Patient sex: M
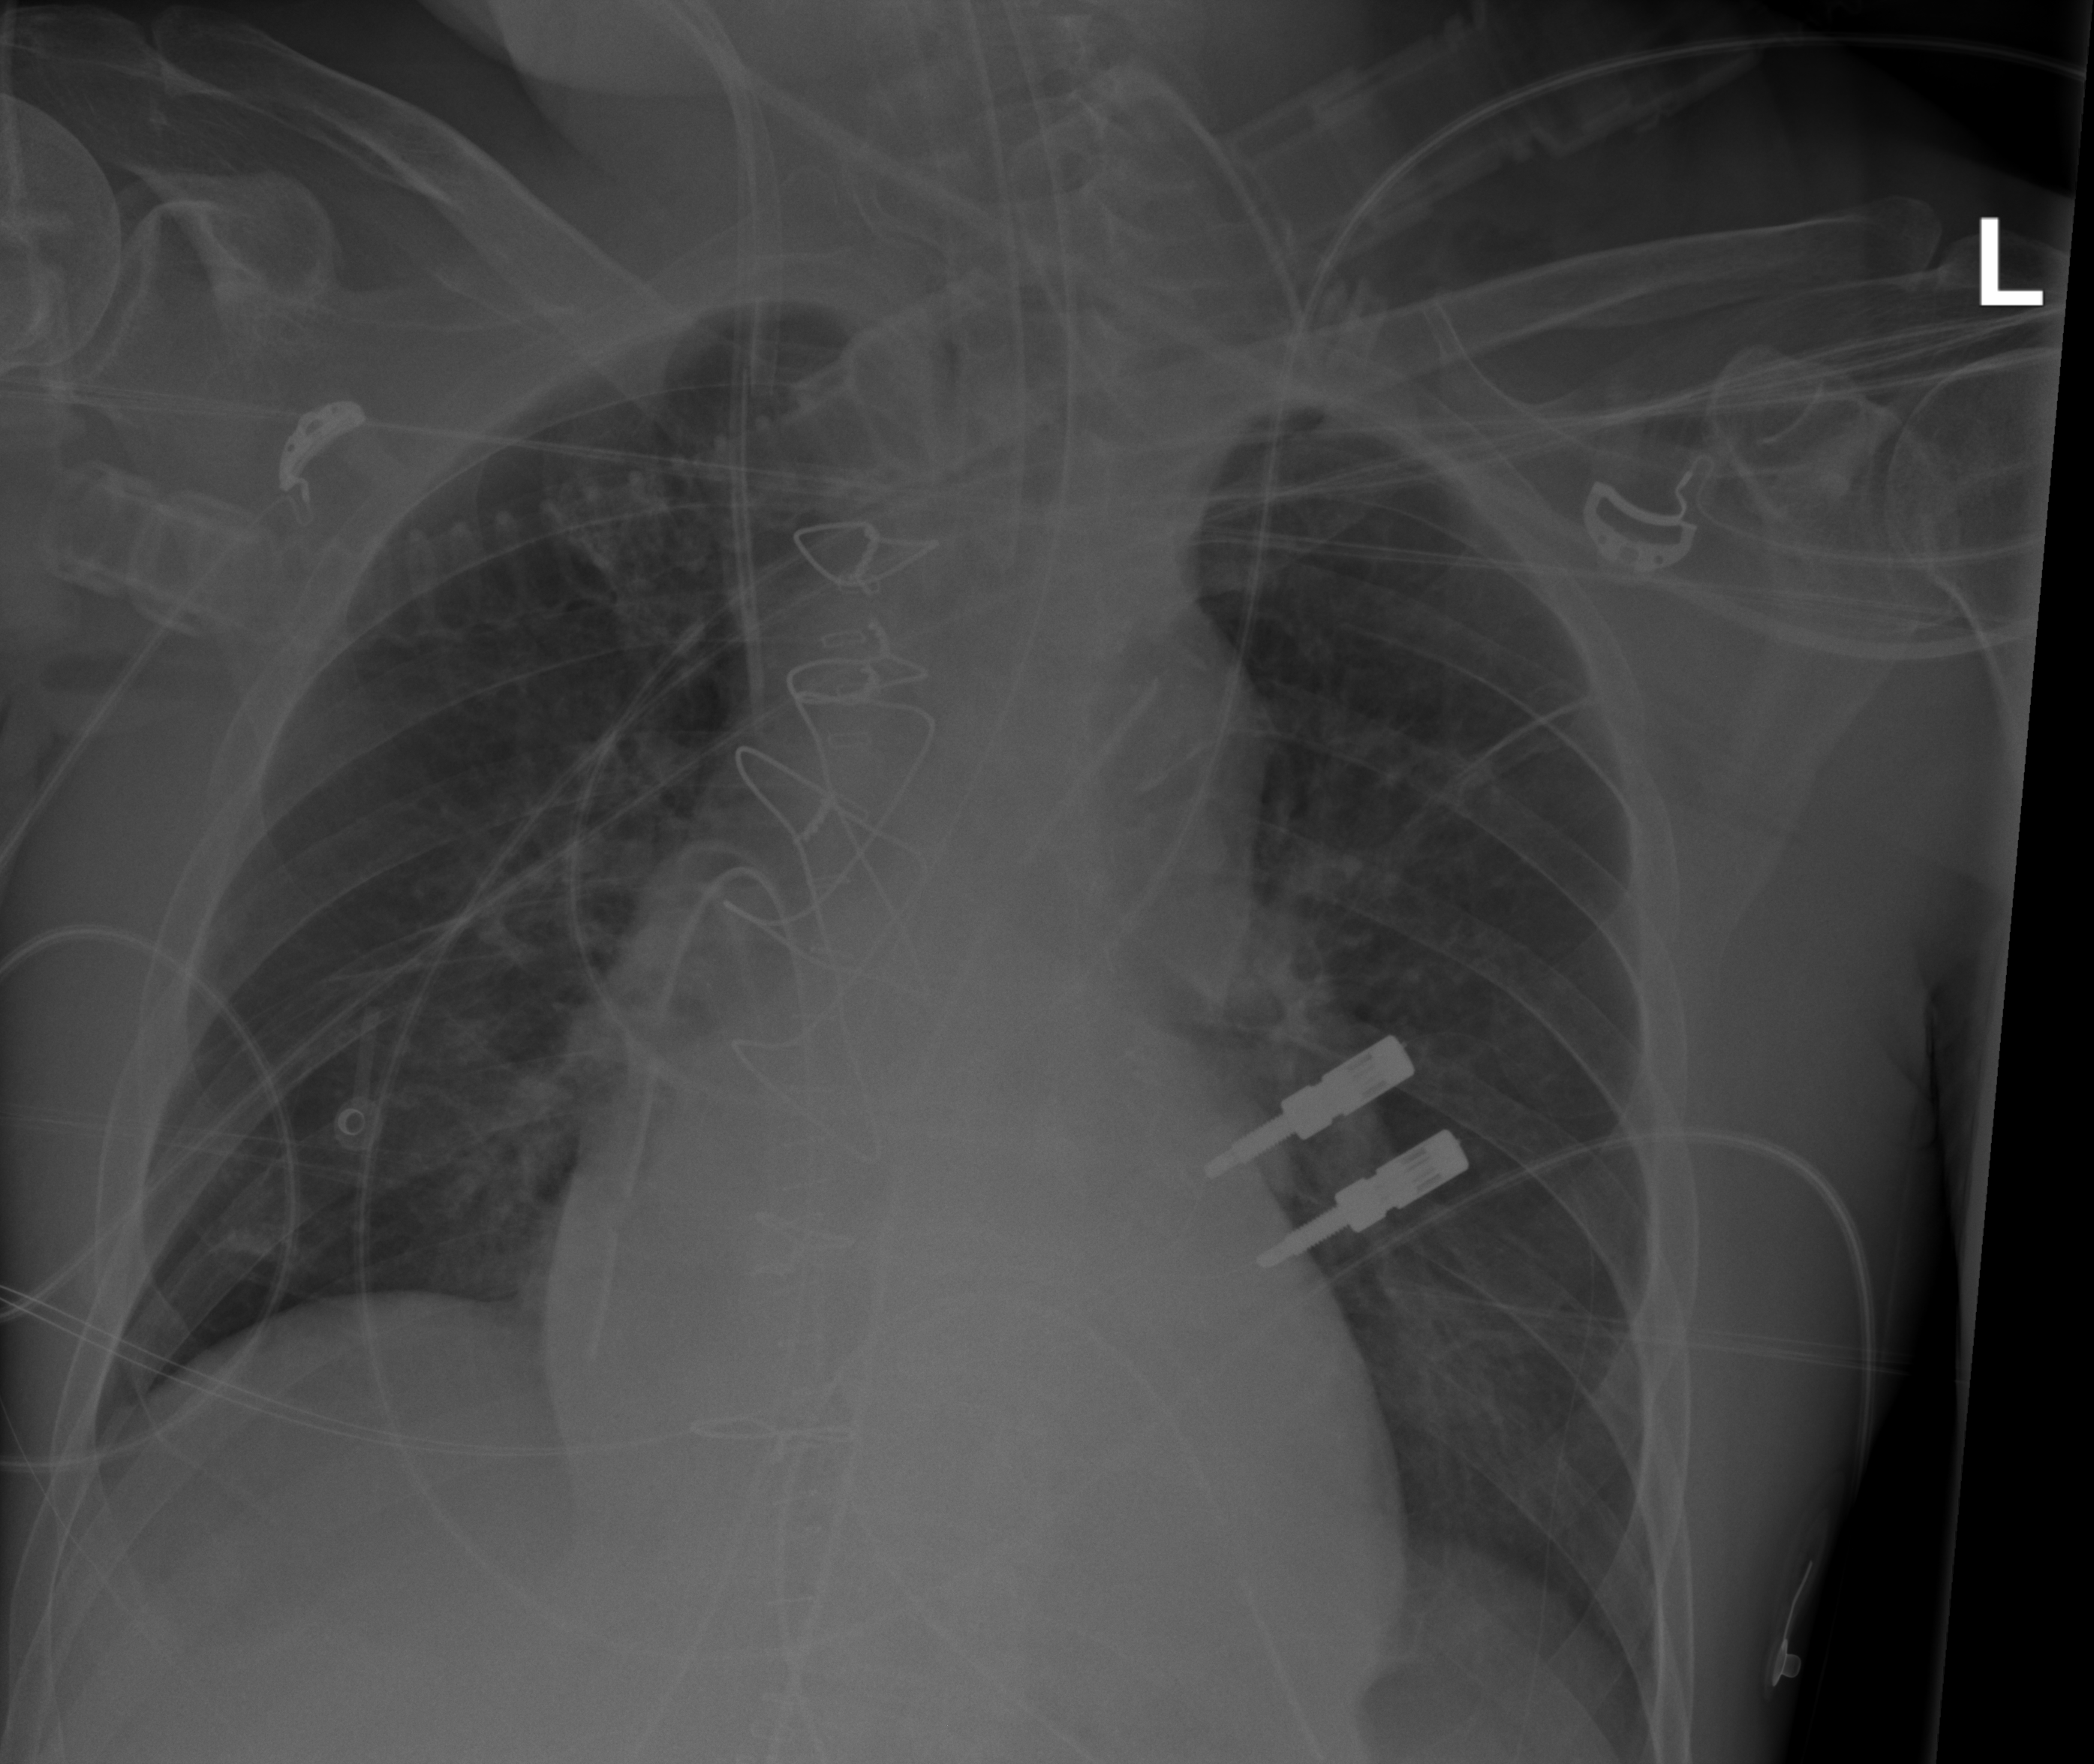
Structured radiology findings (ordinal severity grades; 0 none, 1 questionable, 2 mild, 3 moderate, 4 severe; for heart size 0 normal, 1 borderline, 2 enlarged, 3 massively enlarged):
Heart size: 1
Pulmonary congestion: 1
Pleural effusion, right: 0
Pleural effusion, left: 0
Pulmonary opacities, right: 0
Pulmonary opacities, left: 0
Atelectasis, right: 0
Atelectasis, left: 2